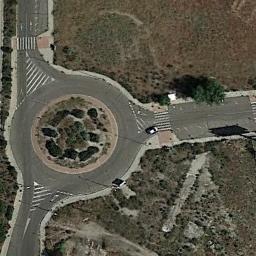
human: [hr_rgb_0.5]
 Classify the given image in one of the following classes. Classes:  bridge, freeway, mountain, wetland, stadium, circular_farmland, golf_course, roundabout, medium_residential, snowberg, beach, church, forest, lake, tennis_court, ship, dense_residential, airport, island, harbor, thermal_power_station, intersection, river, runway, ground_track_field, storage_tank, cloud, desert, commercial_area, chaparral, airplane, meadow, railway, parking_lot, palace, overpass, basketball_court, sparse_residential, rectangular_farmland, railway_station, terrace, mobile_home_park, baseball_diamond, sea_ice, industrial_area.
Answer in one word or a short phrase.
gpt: roundabout